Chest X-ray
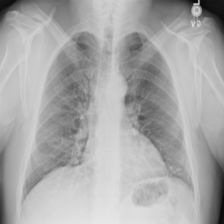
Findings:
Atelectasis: negative
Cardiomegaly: negative
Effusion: negative
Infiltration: negative
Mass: negative
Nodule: positive
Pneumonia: negative
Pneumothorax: negative
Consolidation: negative
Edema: negative
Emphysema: negative
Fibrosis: negative
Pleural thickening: negative
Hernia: negative